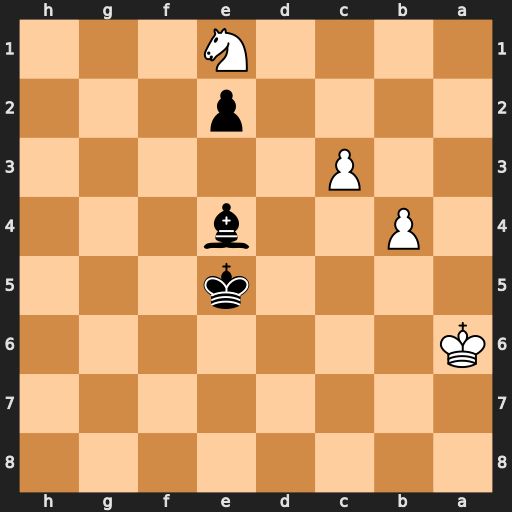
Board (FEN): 8/8/K7/4k3/1P2b3/2P5/4p3/4N3
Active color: b
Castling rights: -
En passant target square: -
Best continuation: Kf4 b5 Ke3 b6 Kd2 b7 Bxb7+ Kxb7 Kxe1